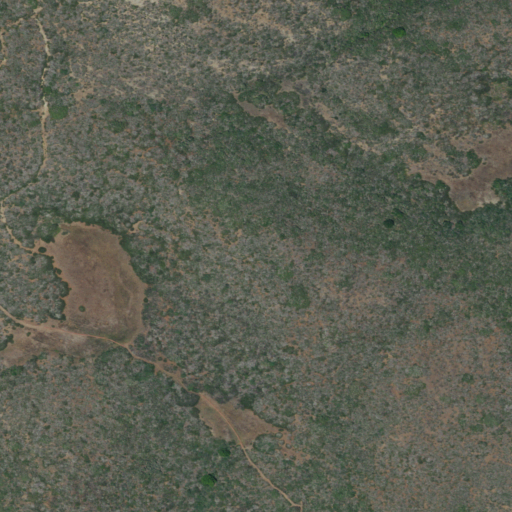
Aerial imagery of ridge(s) in California named Mine Hill containing only shrub